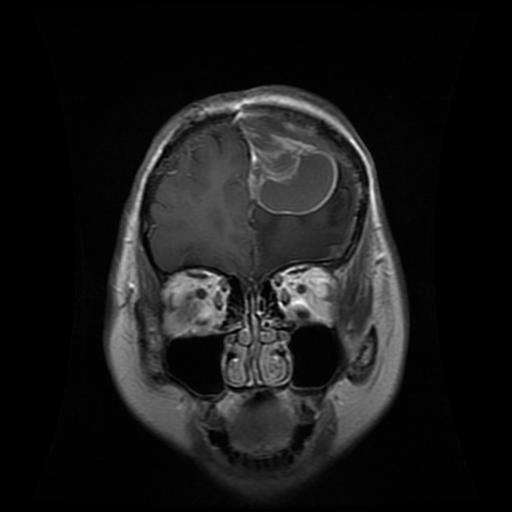
Label: glioma